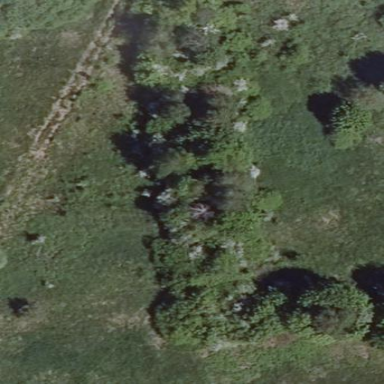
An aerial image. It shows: Patch of scrub vegetation.